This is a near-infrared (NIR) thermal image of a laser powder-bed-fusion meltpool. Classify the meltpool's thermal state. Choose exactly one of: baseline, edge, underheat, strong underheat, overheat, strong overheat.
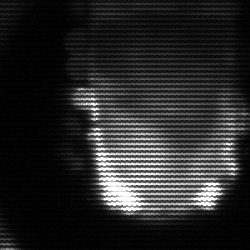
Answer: baseline